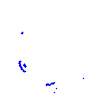
Particle: kaon